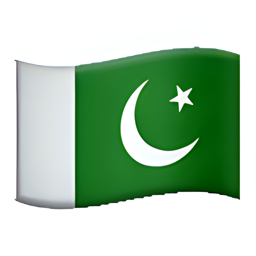
Name: flag for pakistan
Emoji: 🇰🇵
Group: Flags
Sub-group: country-flag